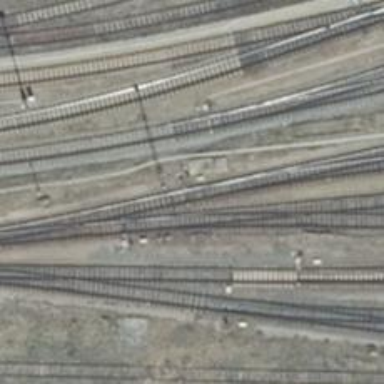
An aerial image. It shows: Railway switch.